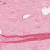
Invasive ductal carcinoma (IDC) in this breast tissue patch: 0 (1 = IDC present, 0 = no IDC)